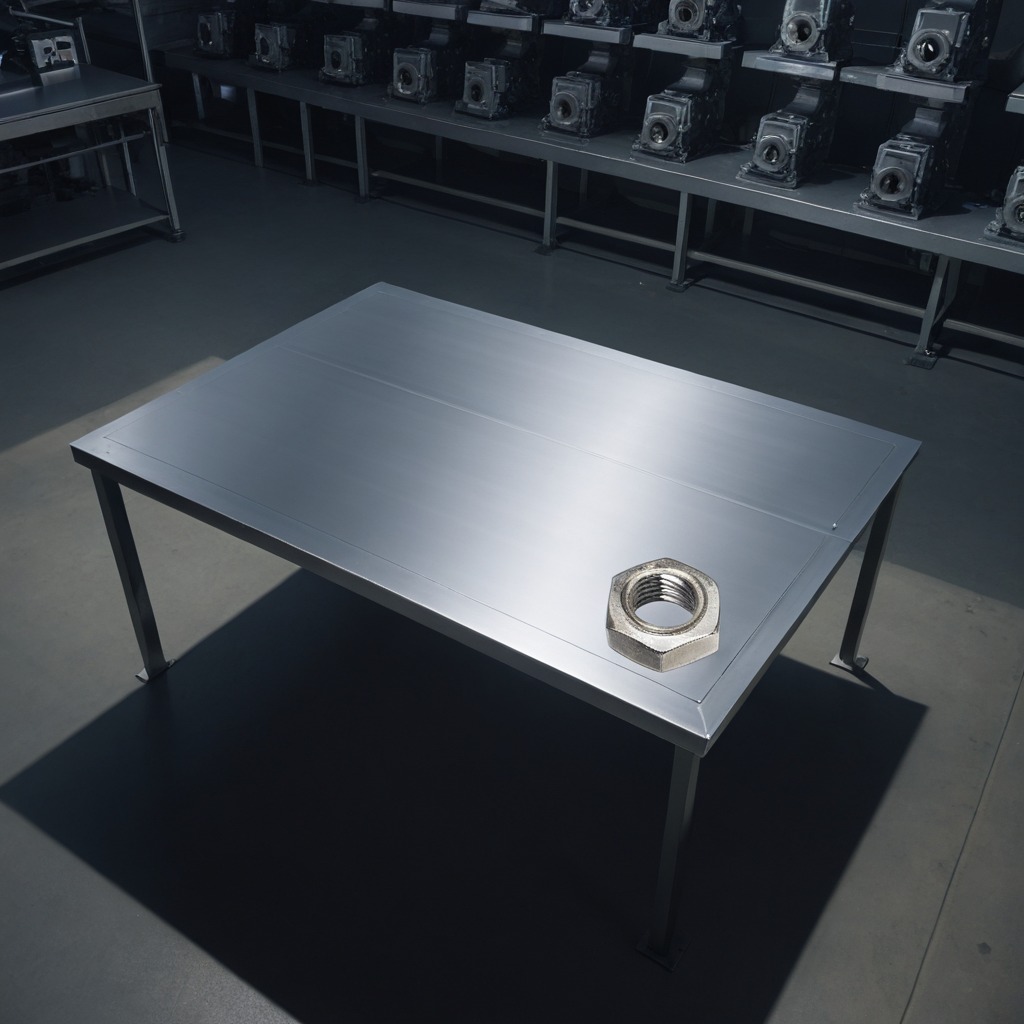
A metal nut is lying on the tabletop.